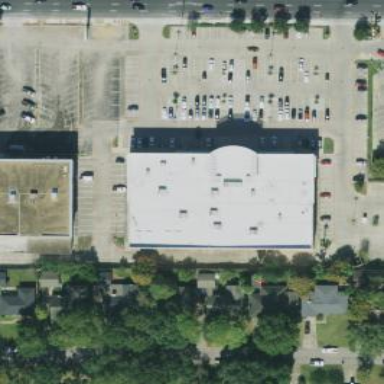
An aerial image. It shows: Fitness center building.